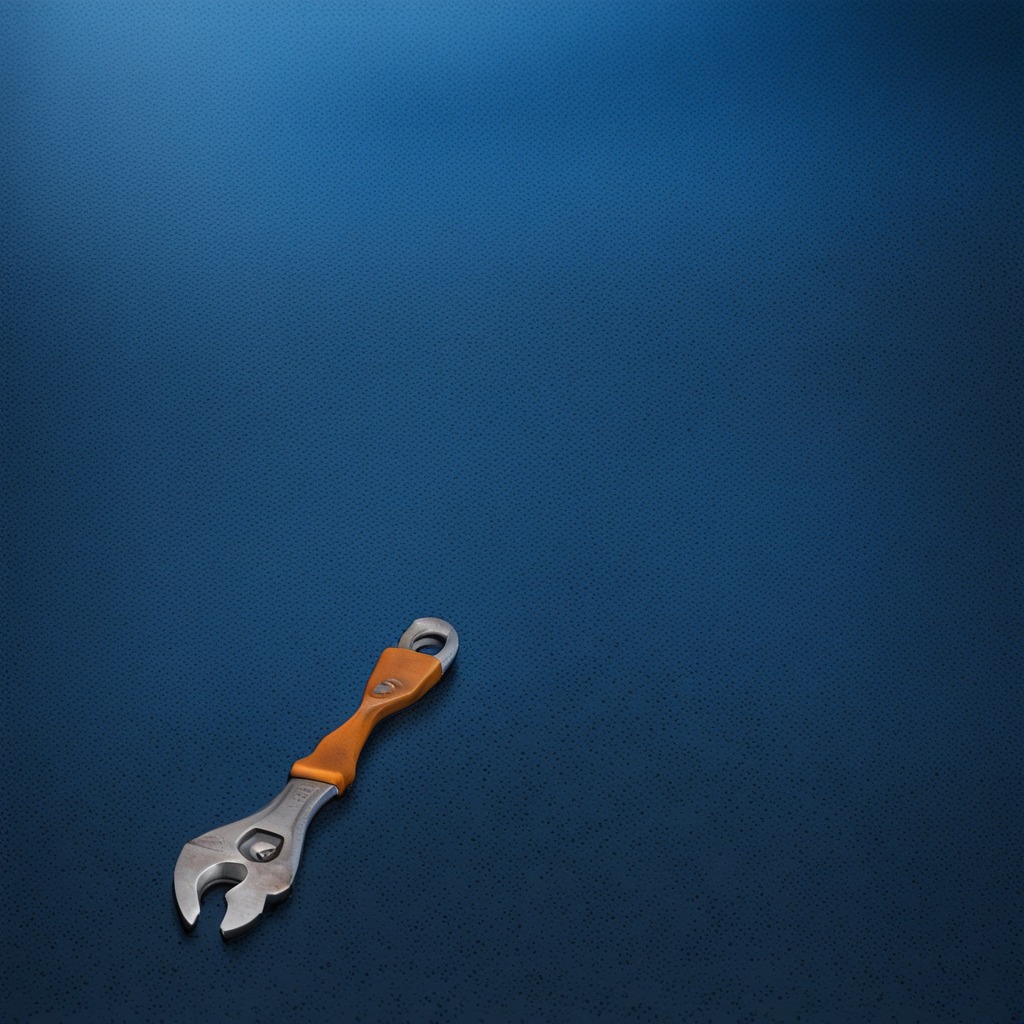
An wrench lies on a clean granite tabletop covered with a blue rubber mat inside a workshop under bright overhead lighting crisp shadows high clarity worn but beneath the mat